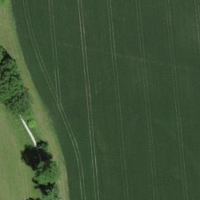
EUNIS habitat code: 24
Species observed at this site:
Alnus glutinosa
Prunus padus